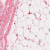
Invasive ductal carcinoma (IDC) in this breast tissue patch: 0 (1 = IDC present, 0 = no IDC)